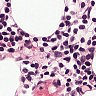
Metastatic tissue present: no